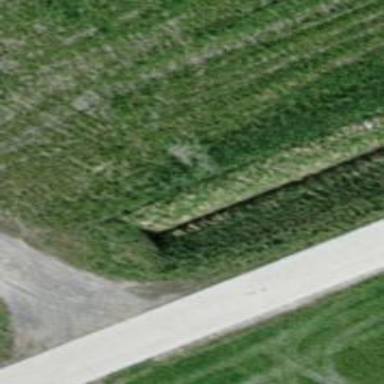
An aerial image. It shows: Culvert tunnel crossing ditch waterway.